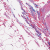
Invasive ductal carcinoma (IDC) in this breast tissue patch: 0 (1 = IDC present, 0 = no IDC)